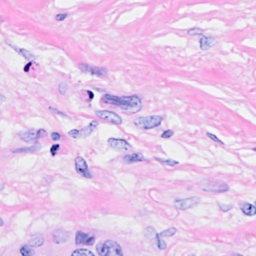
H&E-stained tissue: Breast